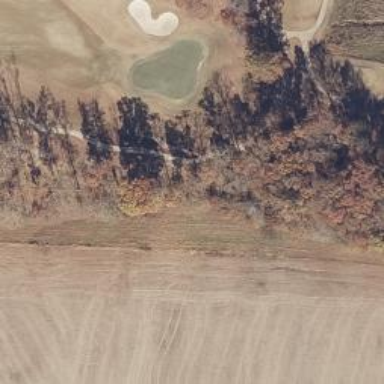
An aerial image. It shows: Footway that serves as golf path.